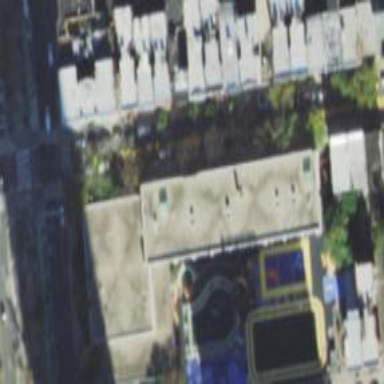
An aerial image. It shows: Asphalt schoolyard.